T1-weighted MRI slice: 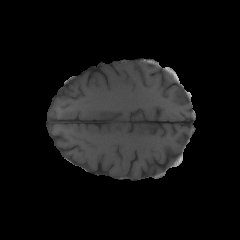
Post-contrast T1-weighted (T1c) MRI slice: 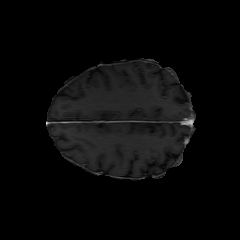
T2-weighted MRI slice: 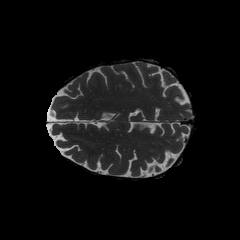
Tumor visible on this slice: no